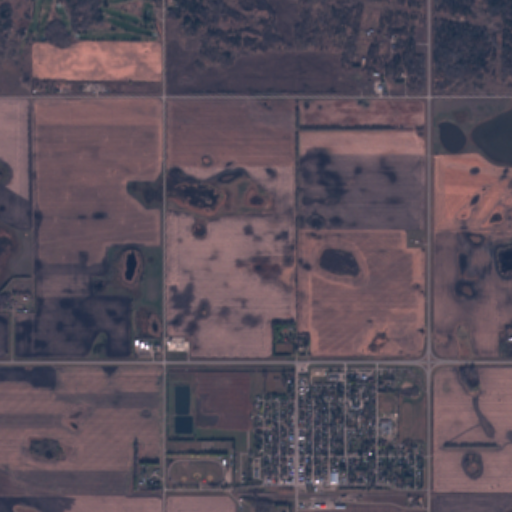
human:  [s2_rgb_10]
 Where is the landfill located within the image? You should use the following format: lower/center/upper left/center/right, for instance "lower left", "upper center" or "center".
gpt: The landfill is located in the upper left of the image.
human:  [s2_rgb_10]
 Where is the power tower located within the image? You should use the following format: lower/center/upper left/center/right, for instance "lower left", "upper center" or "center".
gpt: The power tower is located in the right of the image.
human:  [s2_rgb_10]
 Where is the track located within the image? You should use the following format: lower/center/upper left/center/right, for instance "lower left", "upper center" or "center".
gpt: The track is located in the lower center of the image.
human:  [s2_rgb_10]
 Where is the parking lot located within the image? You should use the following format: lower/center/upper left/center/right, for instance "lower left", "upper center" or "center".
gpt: There is no parking lot in the image.